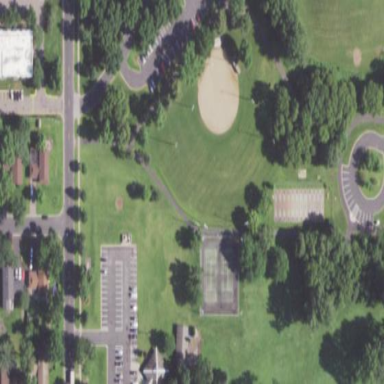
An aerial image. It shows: Grassy pitch designated for softball leisure sports.